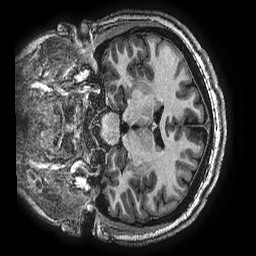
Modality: T1w
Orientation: coronal
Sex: female
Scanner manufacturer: ge
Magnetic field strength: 3 T
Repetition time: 0.00766 s
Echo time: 0.003476 s